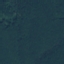
Label: Forest